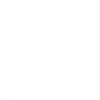
Label: dusty